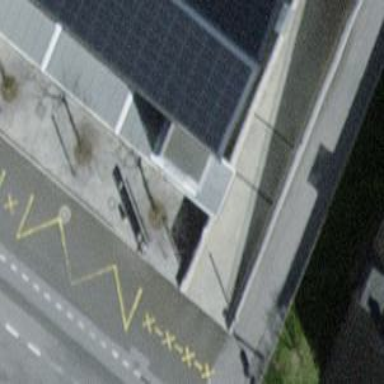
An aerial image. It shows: Charging station.